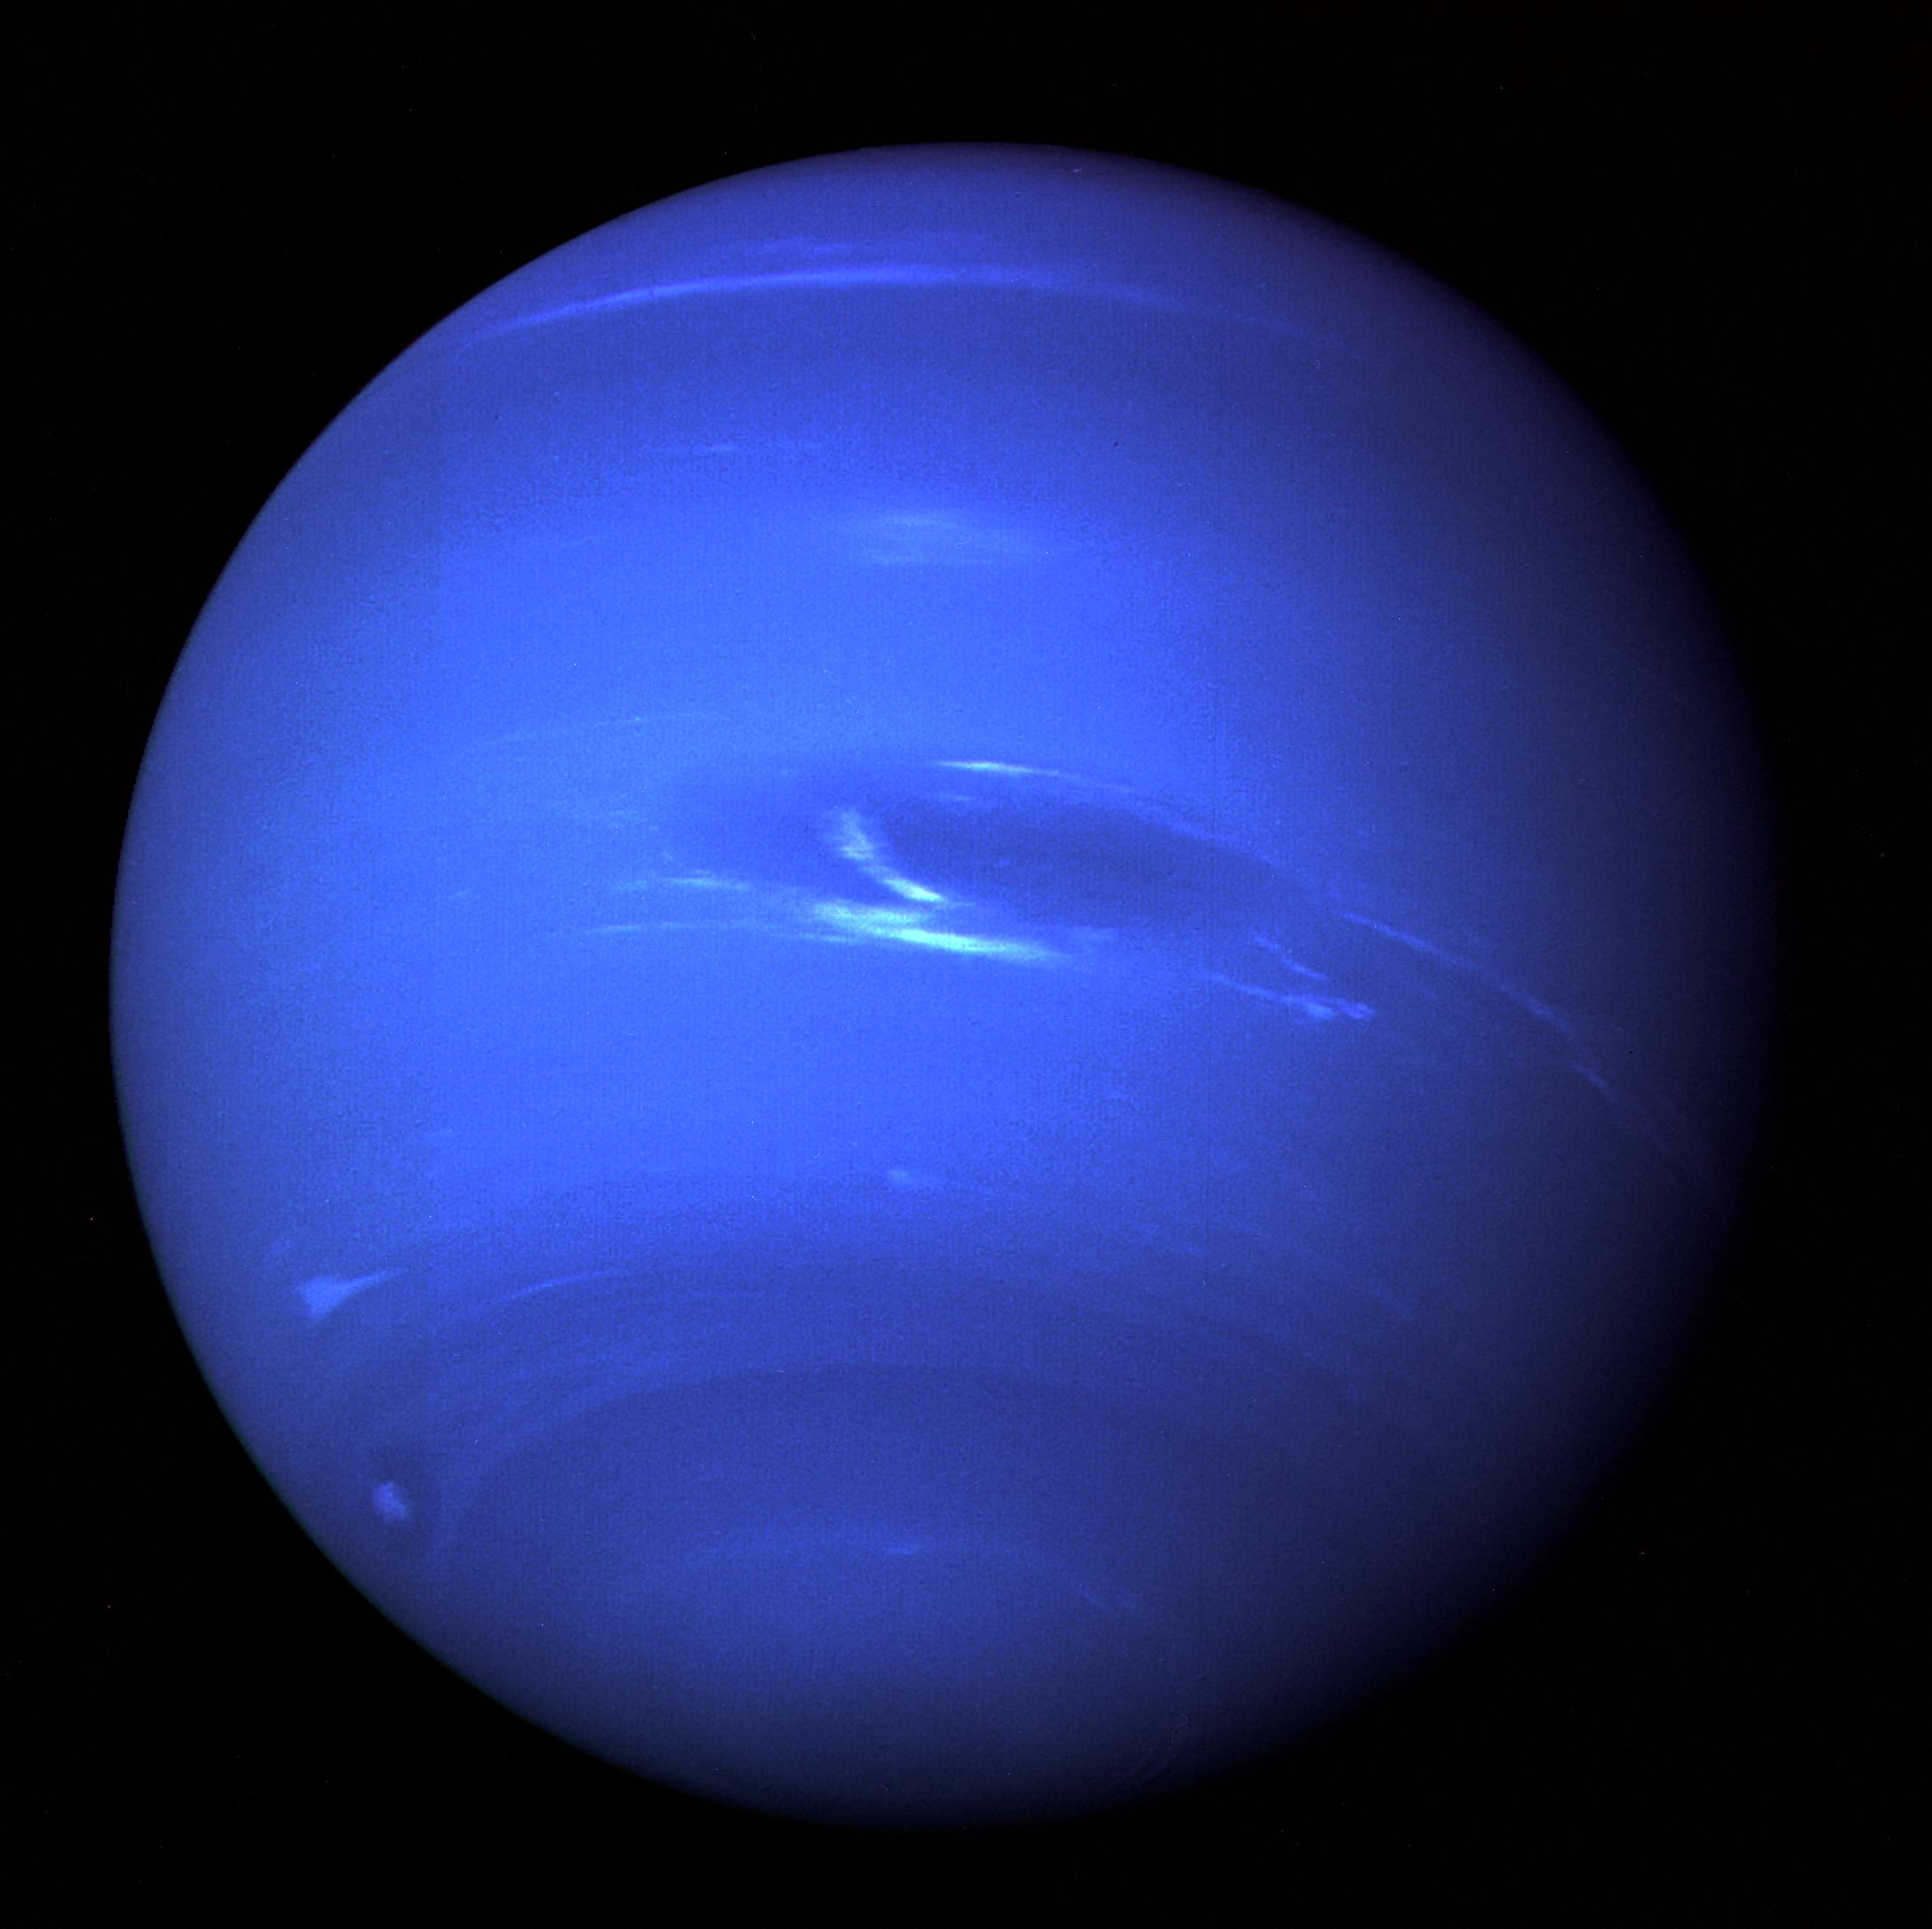
PIA01492 Great dark spot, Neptune, Voyager 2